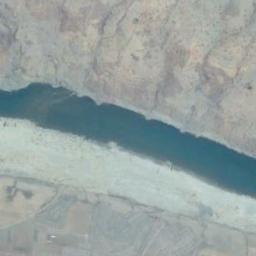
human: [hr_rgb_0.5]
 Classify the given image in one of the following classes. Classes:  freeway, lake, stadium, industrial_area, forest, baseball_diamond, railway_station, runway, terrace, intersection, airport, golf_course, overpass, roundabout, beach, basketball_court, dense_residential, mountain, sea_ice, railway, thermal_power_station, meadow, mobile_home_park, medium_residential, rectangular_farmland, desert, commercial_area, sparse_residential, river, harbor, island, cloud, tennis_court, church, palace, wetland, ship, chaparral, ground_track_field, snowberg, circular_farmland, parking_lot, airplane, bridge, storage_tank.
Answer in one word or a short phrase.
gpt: river